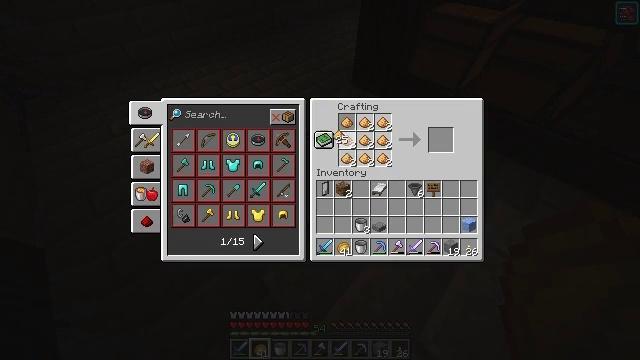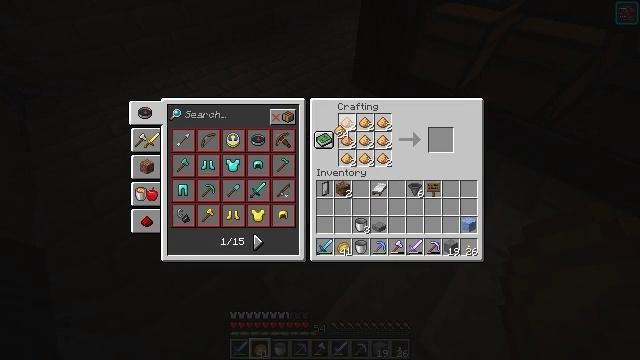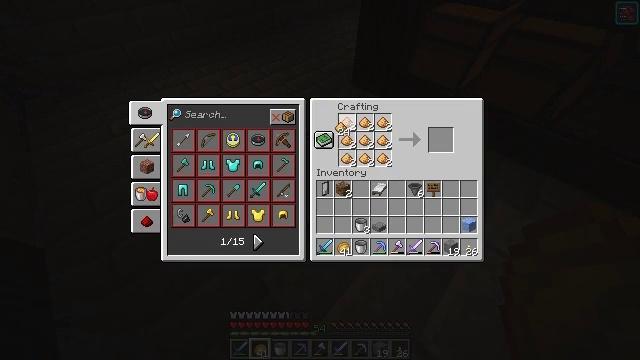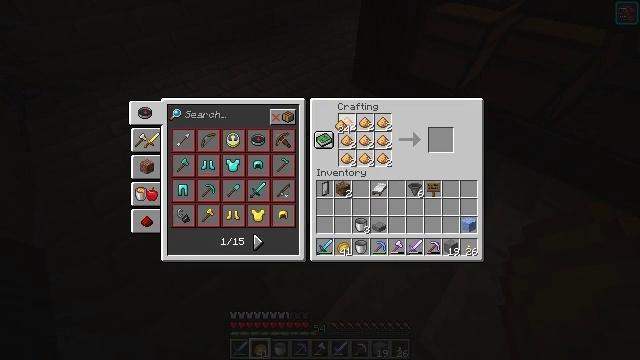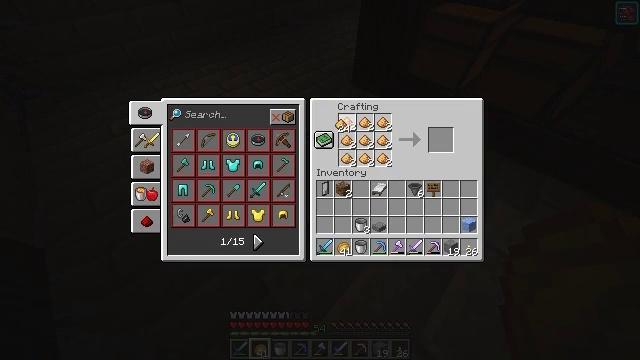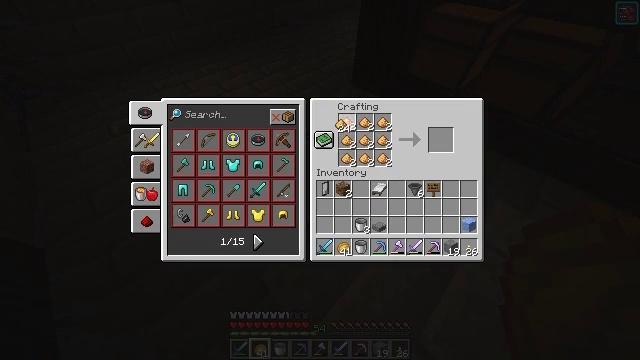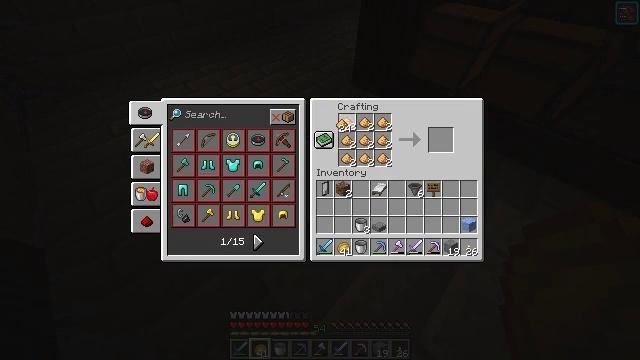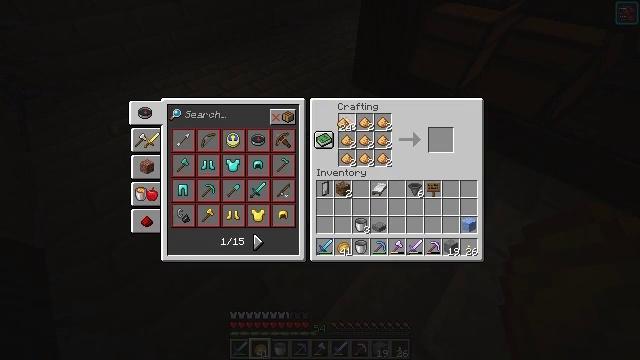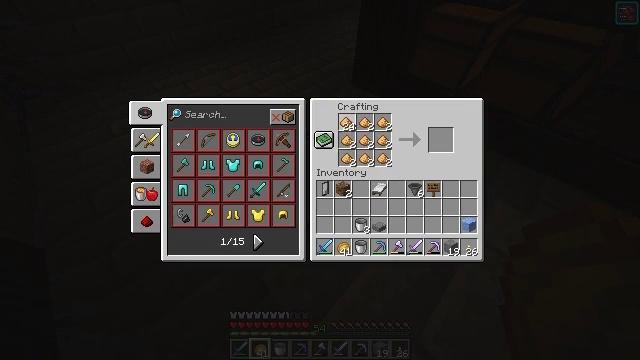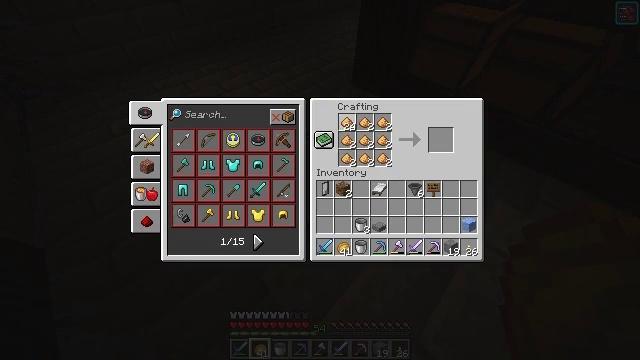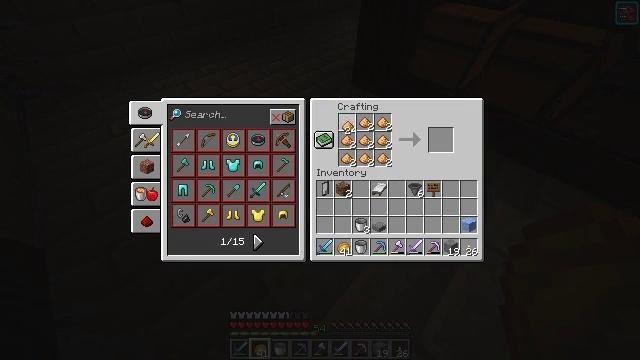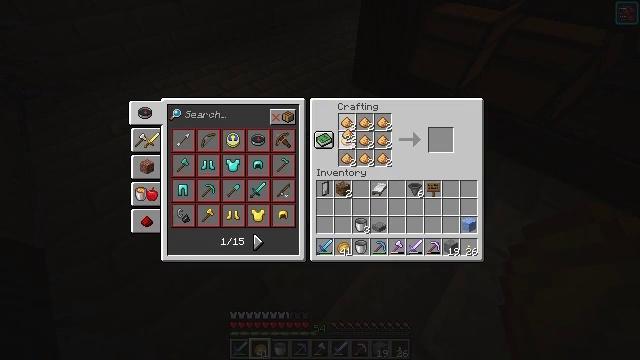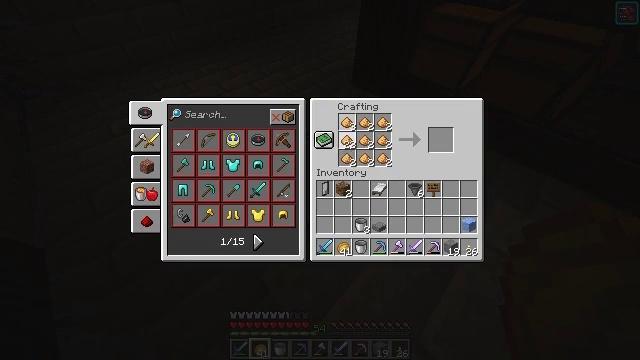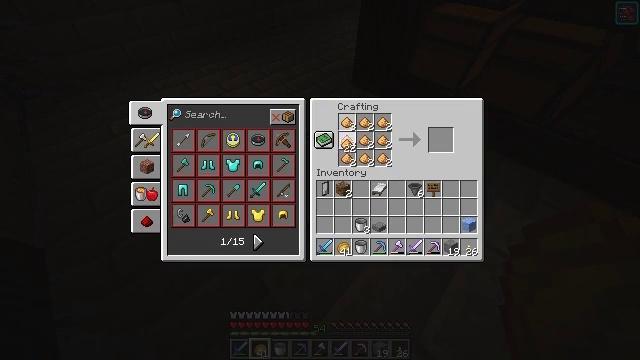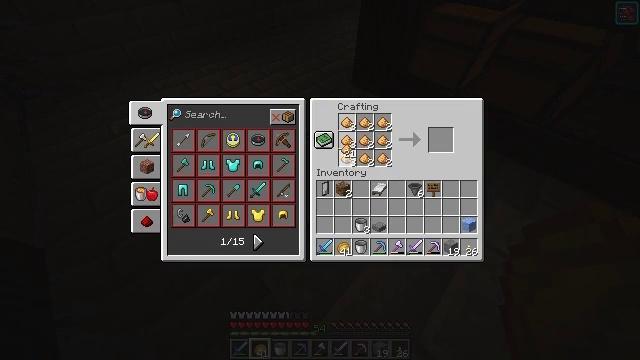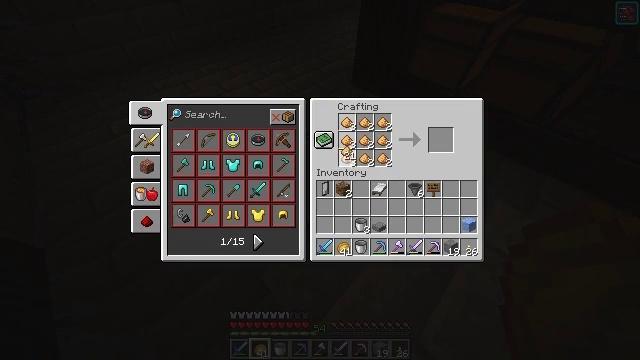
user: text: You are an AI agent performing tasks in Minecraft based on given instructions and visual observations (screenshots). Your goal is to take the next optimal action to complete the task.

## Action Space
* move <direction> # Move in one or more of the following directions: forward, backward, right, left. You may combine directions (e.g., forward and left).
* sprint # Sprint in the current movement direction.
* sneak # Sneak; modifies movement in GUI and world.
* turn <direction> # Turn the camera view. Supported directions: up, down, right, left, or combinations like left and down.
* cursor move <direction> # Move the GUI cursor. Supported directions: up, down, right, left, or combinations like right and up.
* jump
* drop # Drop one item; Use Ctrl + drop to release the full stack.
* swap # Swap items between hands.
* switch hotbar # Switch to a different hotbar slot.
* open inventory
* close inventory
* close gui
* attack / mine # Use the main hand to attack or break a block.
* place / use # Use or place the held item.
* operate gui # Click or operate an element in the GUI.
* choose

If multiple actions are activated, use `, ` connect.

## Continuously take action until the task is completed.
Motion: motion action
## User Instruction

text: Use the crafting table to make a glowstone from dust.
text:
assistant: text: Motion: choose
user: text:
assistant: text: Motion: choose
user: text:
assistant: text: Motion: choose
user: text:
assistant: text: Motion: choose
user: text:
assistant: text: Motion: no_op
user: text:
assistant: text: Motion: no_op
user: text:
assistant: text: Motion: no_op
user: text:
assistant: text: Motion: no_op
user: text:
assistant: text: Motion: choose
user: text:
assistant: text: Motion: choose
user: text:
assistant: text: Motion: cursor move down, choose
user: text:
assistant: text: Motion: choose
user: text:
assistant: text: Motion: choose
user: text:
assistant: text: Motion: choose
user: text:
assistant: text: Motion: choose
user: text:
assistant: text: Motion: choose
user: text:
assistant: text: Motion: choose
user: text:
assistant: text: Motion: choose
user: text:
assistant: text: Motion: choose
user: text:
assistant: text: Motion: cursor move up, choose
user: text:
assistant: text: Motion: cursor move up, choose
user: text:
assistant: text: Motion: choose
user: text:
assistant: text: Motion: choose
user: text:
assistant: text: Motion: choose
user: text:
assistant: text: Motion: choose
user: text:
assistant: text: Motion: choose
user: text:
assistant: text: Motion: choose
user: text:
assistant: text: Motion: cursor move down, choose
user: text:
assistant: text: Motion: cursor move down, choose
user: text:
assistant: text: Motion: choose